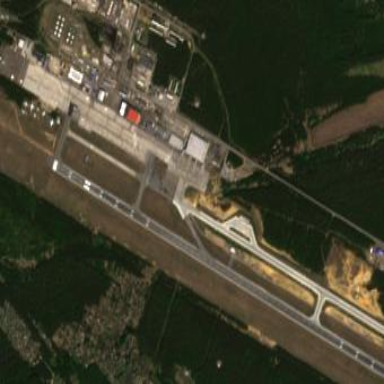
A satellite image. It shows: Public aerodrome or airport.